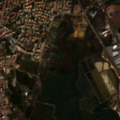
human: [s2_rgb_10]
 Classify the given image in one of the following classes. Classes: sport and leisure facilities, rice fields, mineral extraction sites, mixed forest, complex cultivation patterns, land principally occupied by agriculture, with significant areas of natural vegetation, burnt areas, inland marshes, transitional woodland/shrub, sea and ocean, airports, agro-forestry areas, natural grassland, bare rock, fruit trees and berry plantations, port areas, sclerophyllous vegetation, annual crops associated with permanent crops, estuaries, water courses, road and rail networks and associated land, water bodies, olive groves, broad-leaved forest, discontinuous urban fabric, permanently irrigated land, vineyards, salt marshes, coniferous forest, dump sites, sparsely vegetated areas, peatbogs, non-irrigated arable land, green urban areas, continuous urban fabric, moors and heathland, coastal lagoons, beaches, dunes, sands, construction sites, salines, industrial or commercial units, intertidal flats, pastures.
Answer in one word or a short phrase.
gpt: discontinuous urban fabric, industrial or commercial units, complex cultivation patterns, salt marshes